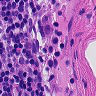
Metastatic tissue present: no